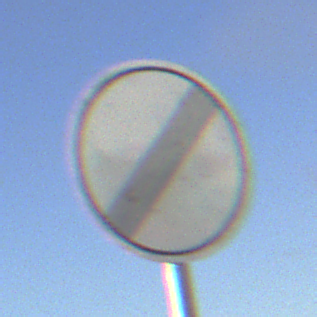
Verkehrszeichen: EndeSaemtlicherBegrenzungen
Umgebung: Outdoor, Nature
Tageszeit: SunriseSunset
Wetter: PartlyCloudy
Licht: Natural
Jahreszeit: NotSpecified
Kontrast: HighContrast